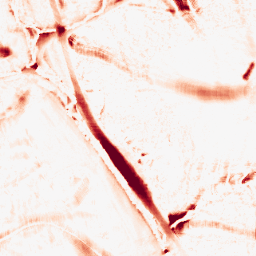
Category: morphological
Decomposition family: morphological_ellipse
Decomposition parameters: operation: opening
width: 30
height: 30
Upsampling method: sinc_blackman
Upsampling parameters: scale: 4
kernel_size: 8
Upsampling scale: 4